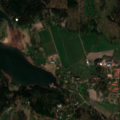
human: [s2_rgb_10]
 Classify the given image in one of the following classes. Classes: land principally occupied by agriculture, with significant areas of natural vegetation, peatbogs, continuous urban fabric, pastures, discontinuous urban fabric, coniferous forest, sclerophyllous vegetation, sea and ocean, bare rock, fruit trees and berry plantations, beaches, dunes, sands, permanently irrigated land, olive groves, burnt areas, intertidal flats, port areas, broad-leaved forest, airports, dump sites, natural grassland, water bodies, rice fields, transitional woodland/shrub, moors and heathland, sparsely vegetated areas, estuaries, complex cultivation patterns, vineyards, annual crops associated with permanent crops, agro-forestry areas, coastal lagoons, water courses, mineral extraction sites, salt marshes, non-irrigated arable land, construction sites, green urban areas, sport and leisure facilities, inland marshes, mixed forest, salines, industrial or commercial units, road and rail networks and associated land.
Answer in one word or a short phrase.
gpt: discontinuous urban fabric, land principally occupied by agriculture, with significant areas of natural vegetation, coniferous forest, mixed forest, sea and ocean